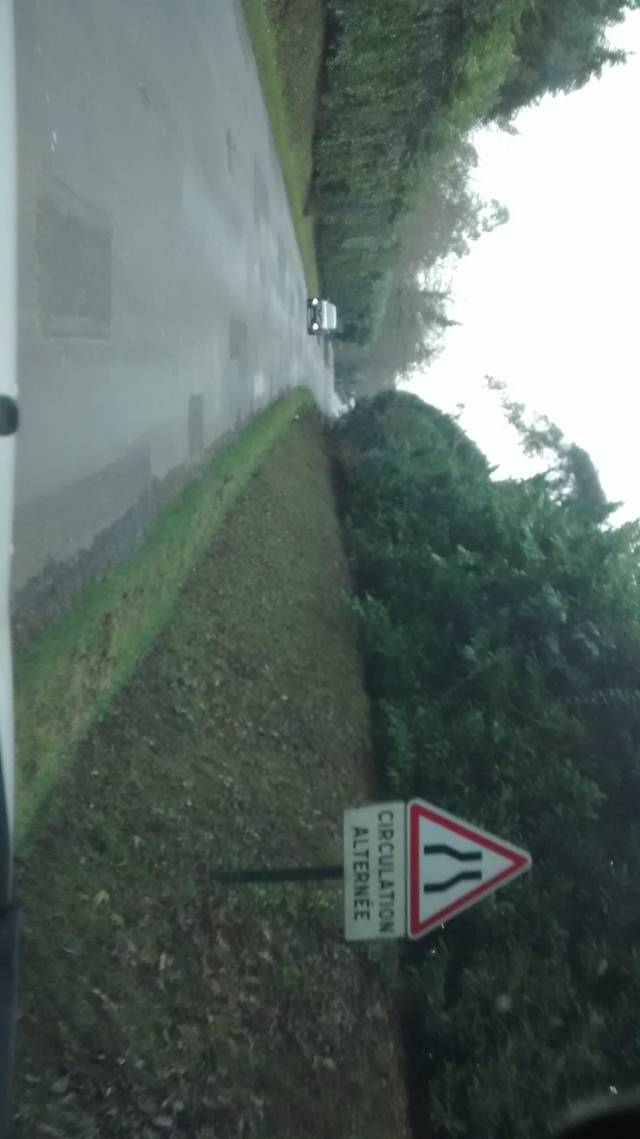
Region: France
Coordinates: 48.096, -1.75